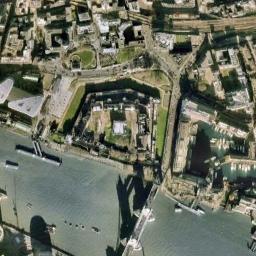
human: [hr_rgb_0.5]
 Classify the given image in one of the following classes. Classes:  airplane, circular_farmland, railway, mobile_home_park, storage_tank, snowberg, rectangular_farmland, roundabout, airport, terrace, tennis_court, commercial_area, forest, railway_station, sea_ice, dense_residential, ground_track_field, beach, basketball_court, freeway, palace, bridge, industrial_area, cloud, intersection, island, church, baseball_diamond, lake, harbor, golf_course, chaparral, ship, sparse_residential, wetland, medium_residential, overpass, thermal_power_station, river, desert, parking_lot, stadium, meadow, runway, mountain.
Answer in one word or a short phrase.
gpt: palace